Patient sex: M
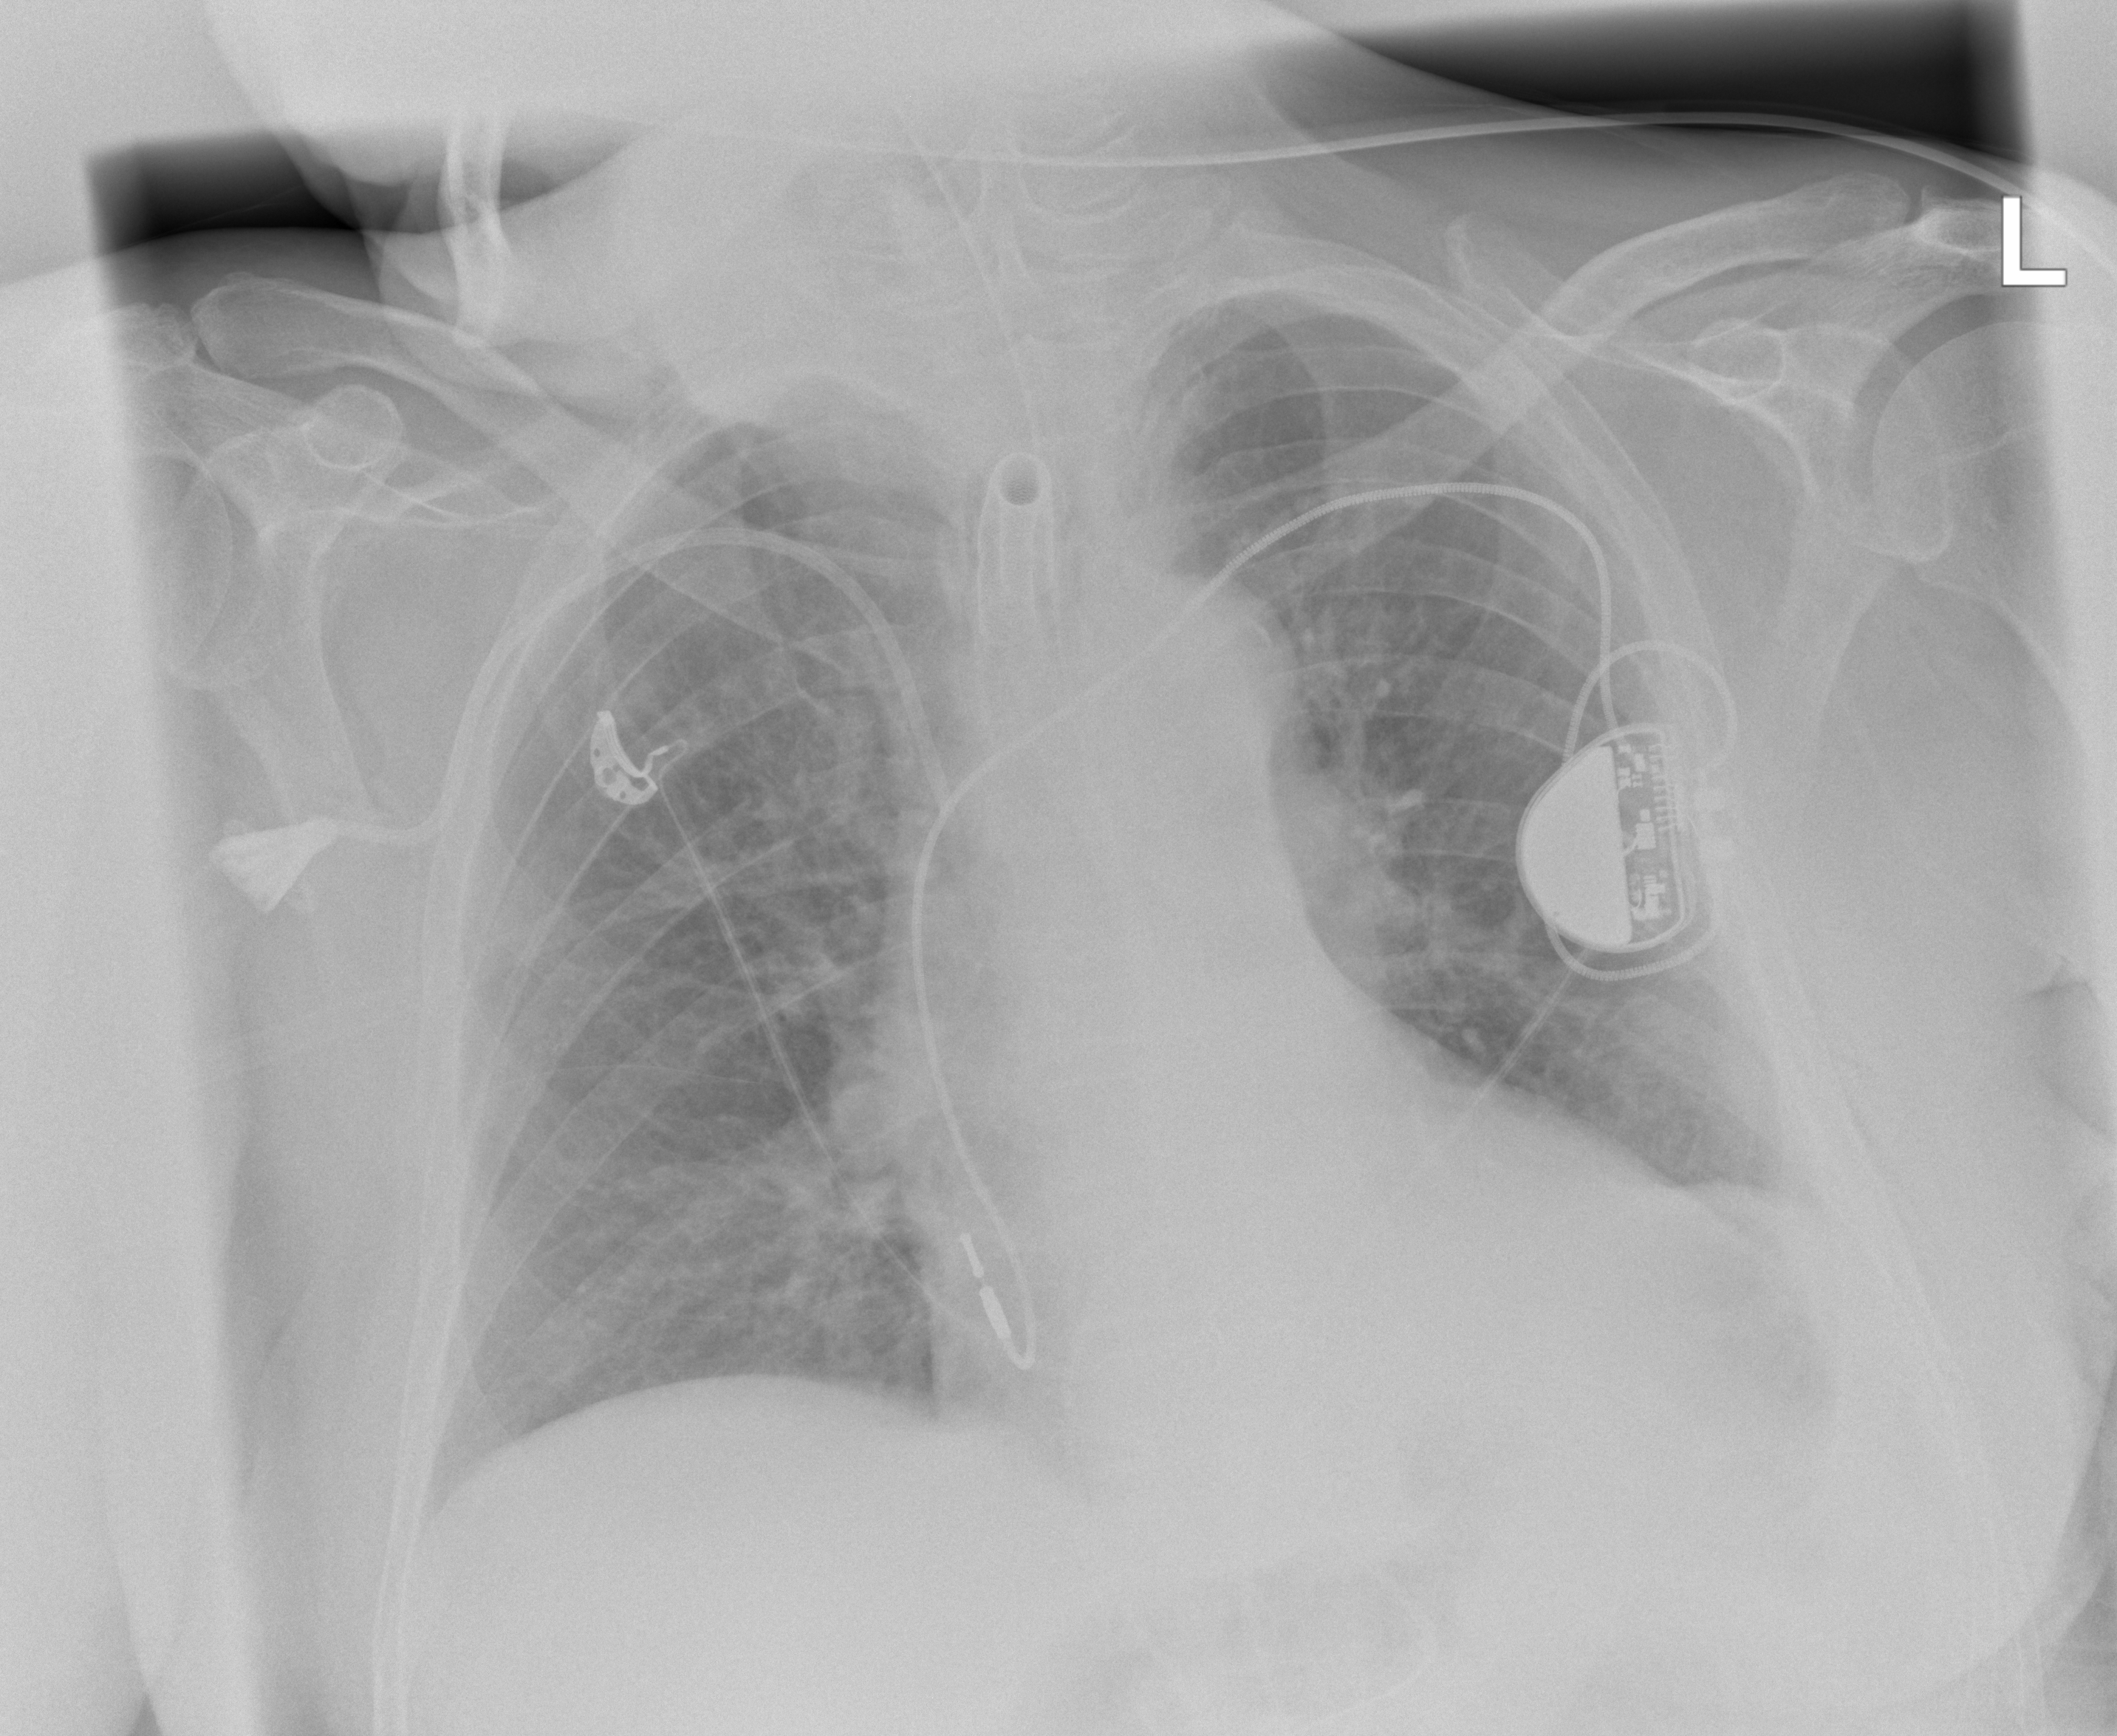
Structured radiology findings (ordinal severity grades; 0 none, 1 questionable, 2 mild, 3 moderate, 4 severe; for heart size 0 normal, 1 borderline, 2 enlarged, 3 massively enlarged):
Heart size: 2
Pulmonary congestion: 1
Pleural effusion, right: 0
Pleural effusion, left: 2
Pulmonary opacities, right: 1
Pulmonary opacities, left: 1
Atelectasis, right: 1
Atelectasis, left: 1